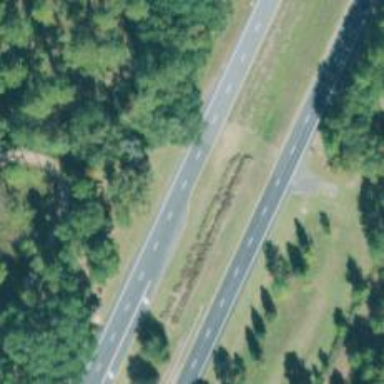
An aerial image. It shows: Expressway with asphalt surface classified as trunk highway.